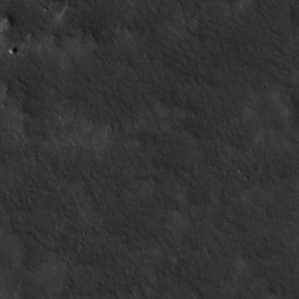
Label: non_frost